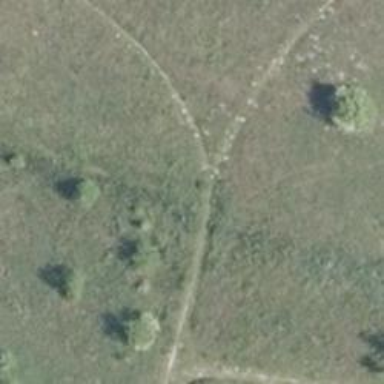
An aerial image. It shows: Path covered in grass.